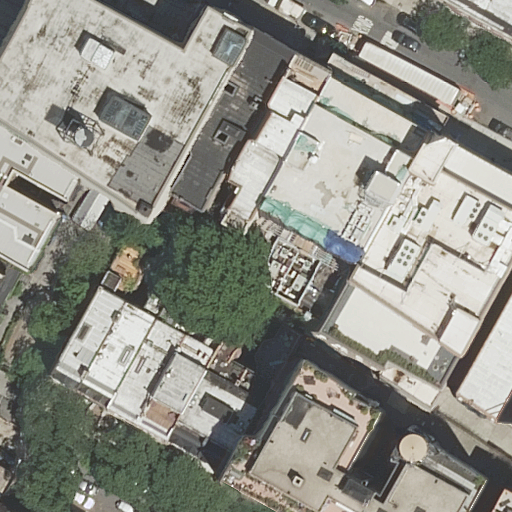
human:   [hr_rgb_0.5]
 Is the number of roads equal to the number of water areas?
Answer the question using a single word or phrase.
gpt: no

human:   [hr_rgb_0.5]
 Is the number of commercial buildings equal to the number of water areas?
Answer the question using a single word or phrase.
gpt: yes

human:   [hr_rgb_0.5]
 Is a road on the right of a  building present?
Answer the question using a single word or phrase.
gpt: yes

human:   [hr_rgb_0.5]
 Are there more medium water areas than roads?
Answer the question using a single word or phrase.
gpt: no

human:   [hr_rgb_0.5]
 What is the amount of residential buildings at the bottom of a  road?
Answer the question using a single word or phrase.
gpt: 19

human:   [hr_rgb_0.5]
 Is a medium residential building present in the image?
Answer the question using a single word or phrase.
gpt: yes

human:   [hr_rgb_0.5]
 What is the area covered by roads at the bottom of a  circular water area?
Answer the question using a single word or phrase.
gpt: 0m2

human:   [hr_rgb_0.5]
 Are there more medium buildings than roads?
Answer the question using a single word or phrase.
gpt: yes

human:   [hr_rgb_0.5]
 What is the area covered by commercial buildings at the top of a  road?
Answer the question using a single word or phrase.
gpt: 0m2

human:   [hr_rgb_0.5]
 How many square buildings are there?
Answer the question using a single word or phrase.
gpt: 0

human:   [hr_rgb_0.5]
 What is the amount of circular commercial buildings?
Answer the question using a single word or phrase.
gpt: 0

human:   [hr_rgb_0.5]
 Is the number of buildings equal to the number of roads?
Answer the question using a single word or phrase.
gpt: no

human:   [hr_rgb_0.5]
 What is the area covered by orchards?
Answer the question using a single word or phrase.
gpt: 0m2

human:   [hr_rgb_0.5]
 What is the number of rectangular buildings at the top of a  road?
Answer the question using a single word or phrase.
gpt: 12

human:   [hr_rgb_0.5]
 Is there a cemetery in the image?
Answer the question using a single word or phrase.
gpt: no

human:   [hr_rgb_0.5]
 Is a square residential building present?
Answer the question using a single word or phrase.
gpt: no

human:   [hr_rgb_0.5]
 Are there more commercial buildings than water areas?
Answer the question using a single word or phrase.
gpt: no

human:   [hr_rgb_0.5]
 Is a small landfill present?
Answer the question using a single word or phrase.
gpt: no

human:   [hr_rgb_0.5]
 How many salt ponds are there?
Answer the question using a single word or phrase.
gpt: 0

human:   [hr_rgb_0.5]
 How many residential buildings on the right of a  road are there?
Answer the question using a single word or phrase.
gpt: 13

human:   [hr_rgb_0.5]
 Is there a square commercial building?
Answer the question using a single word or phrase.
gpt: no

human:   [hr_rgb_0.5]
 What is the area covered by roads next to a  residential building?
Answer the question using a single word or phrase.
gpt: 0m2

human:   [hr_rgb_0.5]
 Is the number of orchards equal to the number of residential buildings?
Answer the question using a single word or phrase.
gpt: no

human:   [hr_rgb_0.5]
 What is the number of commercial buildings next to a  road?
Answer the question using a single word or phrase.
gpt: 0

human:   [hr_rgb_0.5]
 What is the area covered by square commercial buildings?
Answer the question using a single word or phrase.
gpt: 0m2

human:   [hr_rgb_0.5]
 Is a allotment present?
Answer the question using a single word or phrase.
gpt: no

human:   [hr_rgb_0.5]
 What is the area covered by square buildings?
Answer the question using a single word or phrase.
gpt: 0m2

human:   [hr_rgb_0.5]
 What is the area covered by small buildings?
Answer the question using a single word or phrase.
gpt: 290m2

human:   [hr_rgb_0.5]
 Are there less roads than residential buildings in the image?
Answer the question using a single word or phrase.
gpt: yes

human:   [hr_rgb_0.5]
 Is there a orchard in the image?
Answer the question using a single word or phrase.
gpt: no

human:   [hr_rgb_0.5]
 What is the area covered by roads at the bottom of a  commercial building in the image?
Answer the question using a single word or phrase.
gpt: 0m2

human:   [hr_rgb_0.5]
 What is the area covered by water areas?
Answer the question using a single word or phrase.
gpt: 0m2

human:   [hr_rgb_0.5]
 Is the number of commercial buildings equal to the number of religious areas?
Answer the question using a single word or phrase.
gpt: yes

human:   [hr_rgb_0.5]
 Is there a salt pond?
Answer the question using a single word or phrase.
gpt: no

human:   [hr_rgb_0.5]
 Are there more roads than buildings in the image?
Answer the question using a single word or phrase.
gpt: no

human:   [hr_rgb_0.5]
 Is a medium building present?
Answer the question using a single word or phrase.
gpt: yes